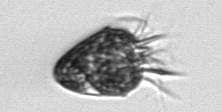
Label: Ciliophora